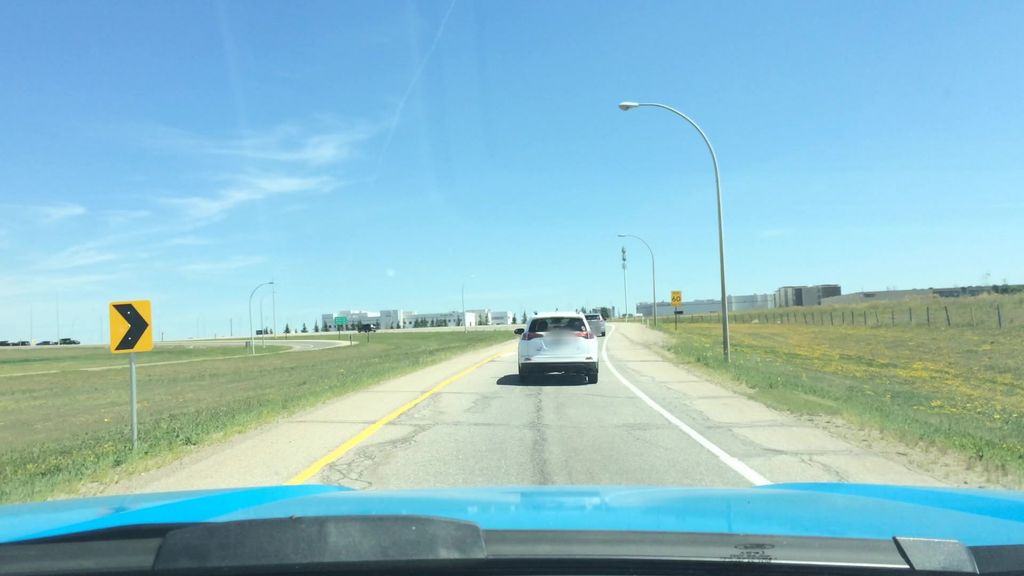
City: calgary